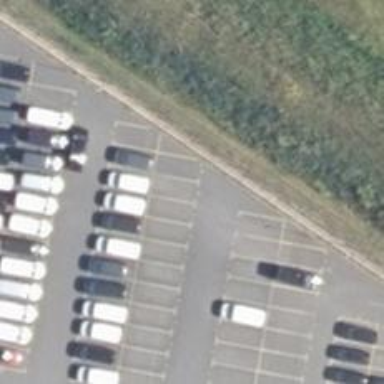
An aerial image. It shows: Parking aisle designated as service road.